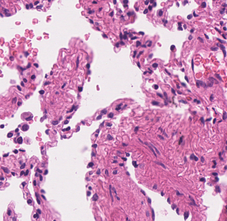
Tumor epithelial tissue: no
Tumor-associated stroma tissue: no
Normal tissue: yes